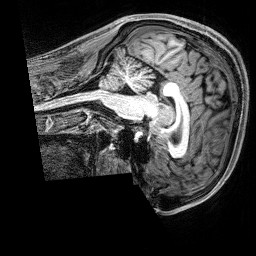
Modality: T1w
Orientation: sagittal
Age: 24
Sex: male
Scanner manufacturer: siemens
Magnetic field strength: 3 T
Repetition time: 2.8 s
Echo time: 0.00212 s